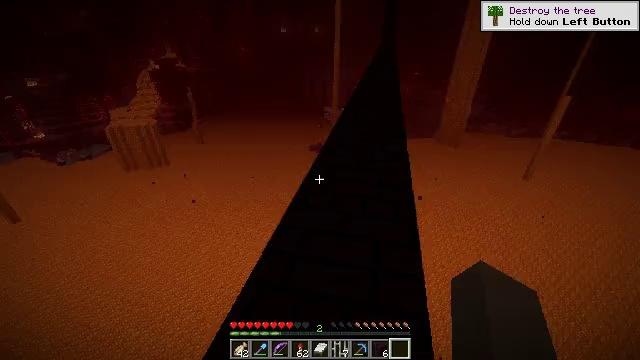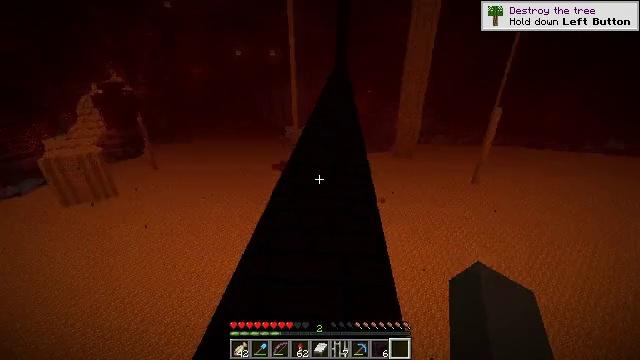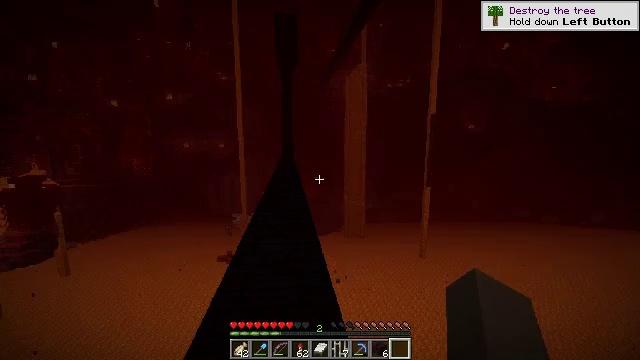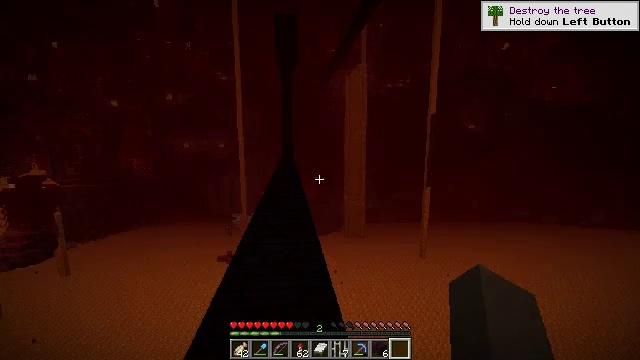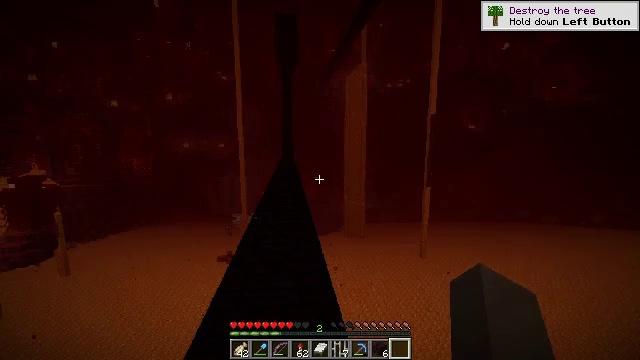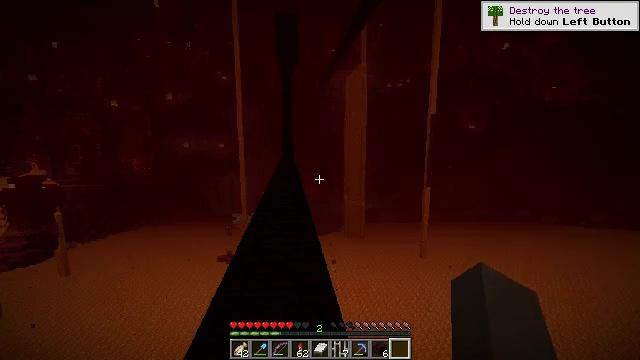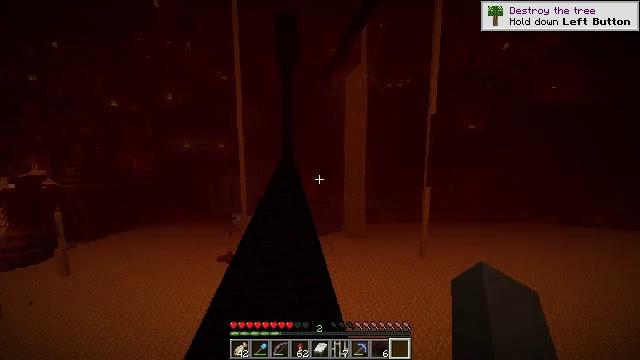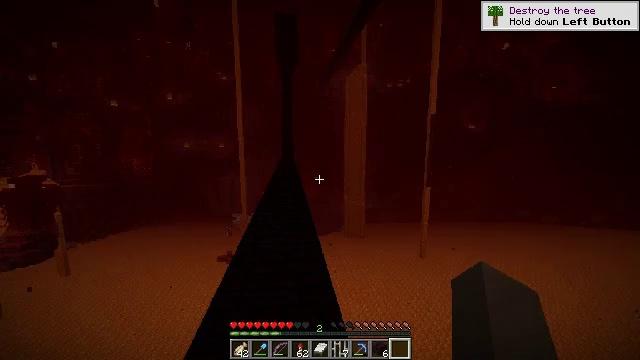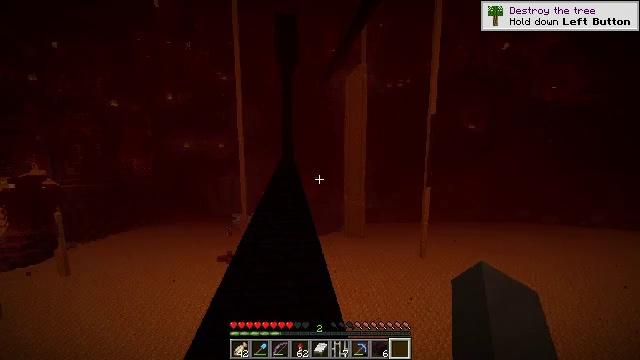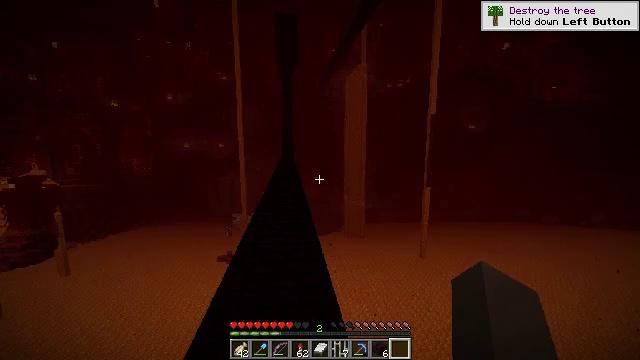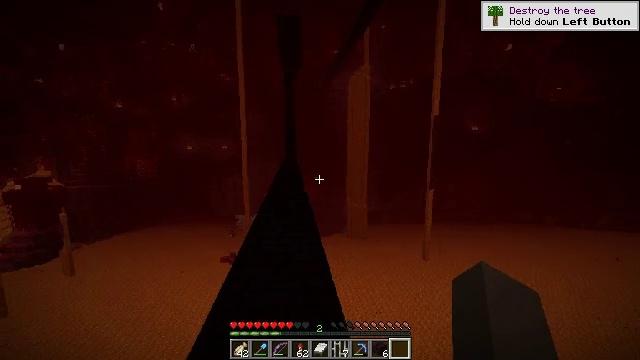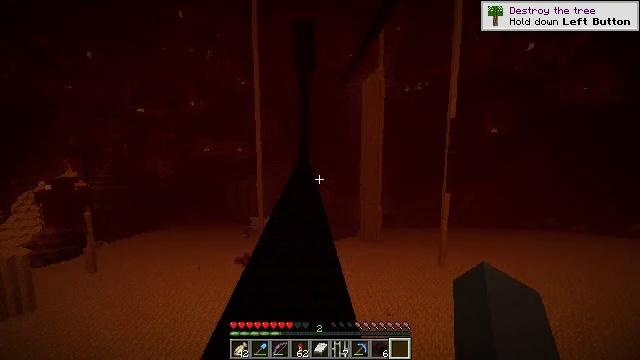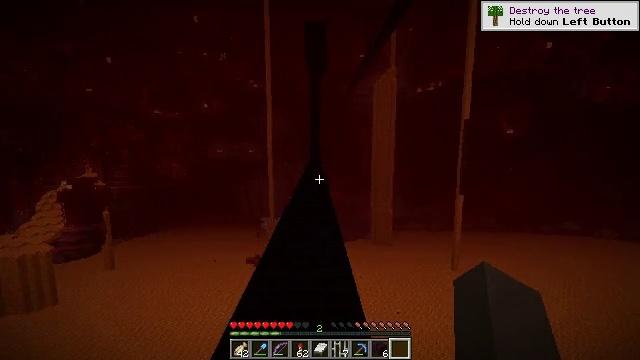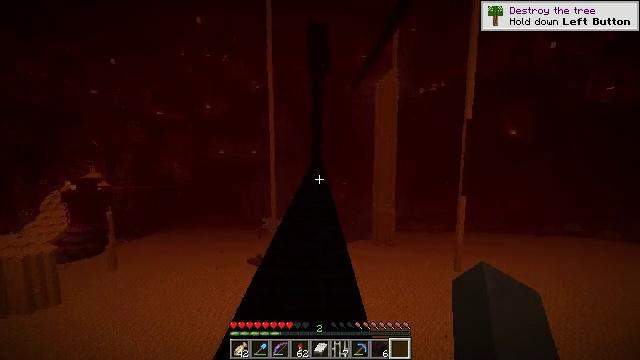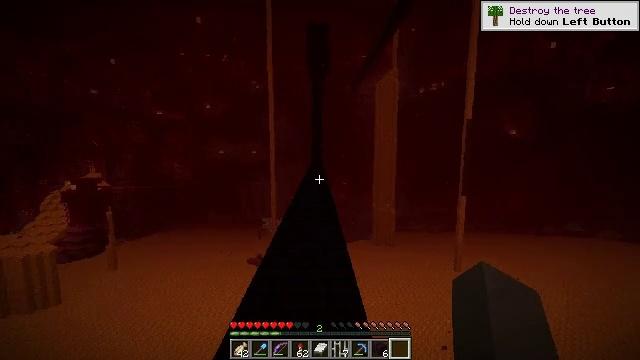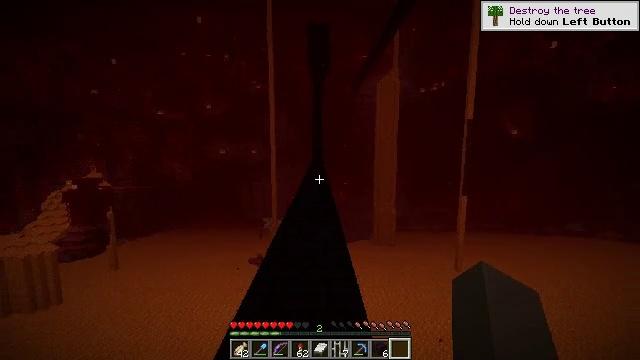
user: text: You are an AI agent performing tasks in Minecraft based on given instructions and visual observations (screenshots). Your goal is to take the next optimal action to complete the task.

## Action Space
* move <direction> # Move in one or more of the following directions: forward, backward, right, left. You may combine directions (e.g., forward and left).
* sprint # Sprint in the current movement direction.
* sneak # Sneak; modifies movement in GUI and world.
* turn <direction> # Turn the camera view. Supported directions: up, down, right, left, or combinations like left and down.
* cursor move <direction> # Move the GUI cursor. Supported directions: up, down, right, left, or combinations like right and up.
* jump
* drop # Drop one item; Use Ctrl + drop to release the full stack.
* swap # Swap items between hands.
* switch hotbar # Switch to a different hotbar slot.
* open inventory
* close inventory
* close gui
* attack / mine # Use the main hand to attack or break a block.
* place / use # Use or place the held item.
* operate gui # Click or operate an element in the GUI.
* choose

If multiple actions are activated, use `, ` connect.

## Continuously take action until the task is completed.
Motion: motion action
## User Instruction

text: Open a crafting table and craft a nether brick slab.
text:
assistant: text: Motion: sneak
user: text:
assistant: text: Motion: sneak, turn right and up
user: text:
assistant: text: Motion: sneak
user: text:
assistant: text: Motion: sneak
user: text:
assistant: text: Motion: sneak
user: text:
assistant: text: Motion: sneak
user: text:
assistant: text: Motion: sneak
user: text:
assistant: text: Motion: sneak
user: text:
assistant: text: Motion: sneak
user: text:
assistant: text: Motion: sneak
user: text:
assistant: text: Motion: sneak, turn left
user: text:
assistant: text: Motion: sneak, turn left
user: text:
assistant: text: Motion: sneak
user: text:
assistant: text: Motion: sneak
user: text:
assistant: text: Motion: sneak
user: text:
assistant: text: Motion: sneak
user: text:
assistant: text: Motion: sneak
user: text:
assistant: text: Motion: sneak
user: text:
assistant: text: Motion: sneak
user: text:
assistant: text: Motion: sneak
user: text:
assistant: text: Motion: sneak
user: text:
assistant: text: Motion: sneak
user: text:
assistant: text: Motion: sneak
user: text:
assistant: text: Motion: no_op
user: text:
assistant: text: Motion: no_op
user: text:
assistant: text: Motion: no_op
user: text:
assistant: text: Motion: no_op
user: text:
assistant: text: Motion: no_op
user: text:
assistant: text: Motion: no_op
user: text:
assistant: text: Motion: no_op